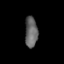
Tissue: prostate
Cell type: T cells
Senescence score: 0.3602
Nuclear area (px): 382
Mean DAPI intensity: 99.424